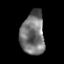
Tissue: prostate
Cell type: T cells
Senescence score: 0.3117
Nuclear area (px): 997
Mean DAPI intensity: 116.846